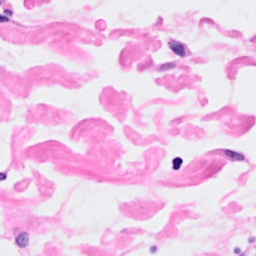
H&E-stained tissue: Breast